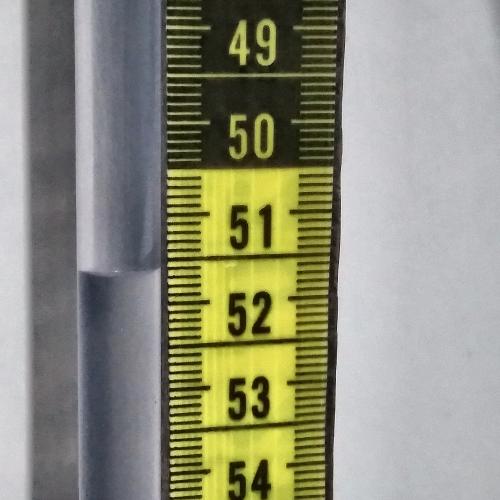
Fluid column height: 51.6 cm